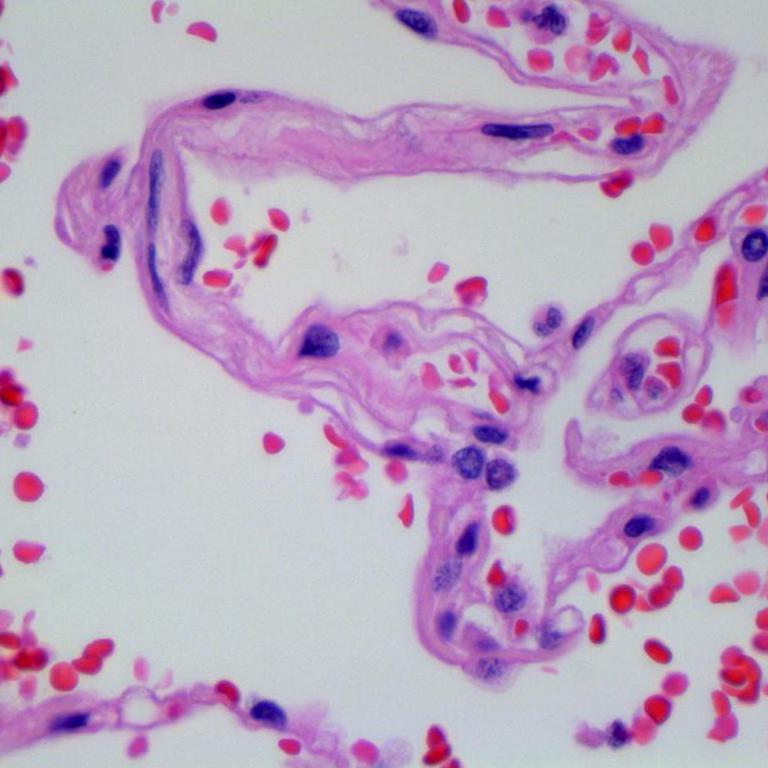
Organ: lung
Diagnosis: benign